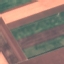
Land use / land cover class: AnnualCrop